Question: -

- As you can see the shape is fairly non standard and I am new to image processing so my approach thus far has been brute forced and error prone.- Each image I need to do this for has a black dot ('rgb' of (77,77,77)) in the center of the shape I want to crop which has been my anchor.
'''
import PIL
import pandas as pd
image = PIL.Image.open(file)
rgb_im = image.convert('RGB')
color = (77,77,77)
colorindex = pd.DataFrame(data = None,columns = ['X','Y'])
for x in range(image.size[0]):
for y in range(image.size[1]):
r, g, b = rgb_im.getpixel((x, y))
if (r,g,b) == color:
append = [x,y]
append = pd.Series(append,index = colorindex.columns)
colorindex = colorindex.append(append,ignore_index = True)
center = [colorindex.mode()['X'][0],colorindex.mode()['Y'][0]]
line = pd.read_excel('C:/Users/lines RGb.xlsx') ##Prerecorded RGB Values
def findparcelline(CenterX,CenterY,direction):
if direction == 'left':
for x in range(CenterX):
r,g,b = rgb_im.getpixel((CenterX-x,CenterY))
for i in range(len(line)):
if (r,g,b) == (line.loc[i][0],line.loc[i][1],line.loc[i][2]):
pixelsave = CenterX-x
return pixelsave
elif direction == 'right':
for x in range(CenterX):
r,g,b = rgb_im.getpixel((CenterX+x,CenterY))
for i in range(len(line)):
if (r,g,b) == (line.loc[i][0],line.loc[i][1],line.loc[i][2]):
pixelsave = CenterX+x
return pixelsave
elif direction == 'down':
for y in range(CenterY):
r,g,b = rgb_im.getpixel((CenterX,CenterY + y))
for i in range(len(line)):
if (r,g,b) == (line.loc[i][0],line.loc[i][1],line.loc[i][2]):
pixelsave = CenterY + y
return pixelsave
elif direction == 'up':
for y in range(CenterY):
r,g,b = rgb_im.getpixel((CenterX,CenterY - y))
for i in range(len(line)):
if (r,g,b) == (line.loc[i][0],line.loc[i][1],line.loc[i][2]):
pixelsave = CenterY - y
return pixelsave
directions = ['left','down','right','up']
coords =[]
for direction in directions:
coords.append(findparcelline(center[0],center[1],direction))
im1 = image.crop(coords)
'''
- -
1. aren't previously selected
2. match the prerecorded color values
3. are closest to the anchor pixel location
- But in the example there are even more 'rgb' color values to and even some holes in the line I'm interested in.- Is there a way to obtain the coordinates of the line bounding the black dot in the center and subsequently crop the image after having recording all the coordinates?
Thanks in advance.
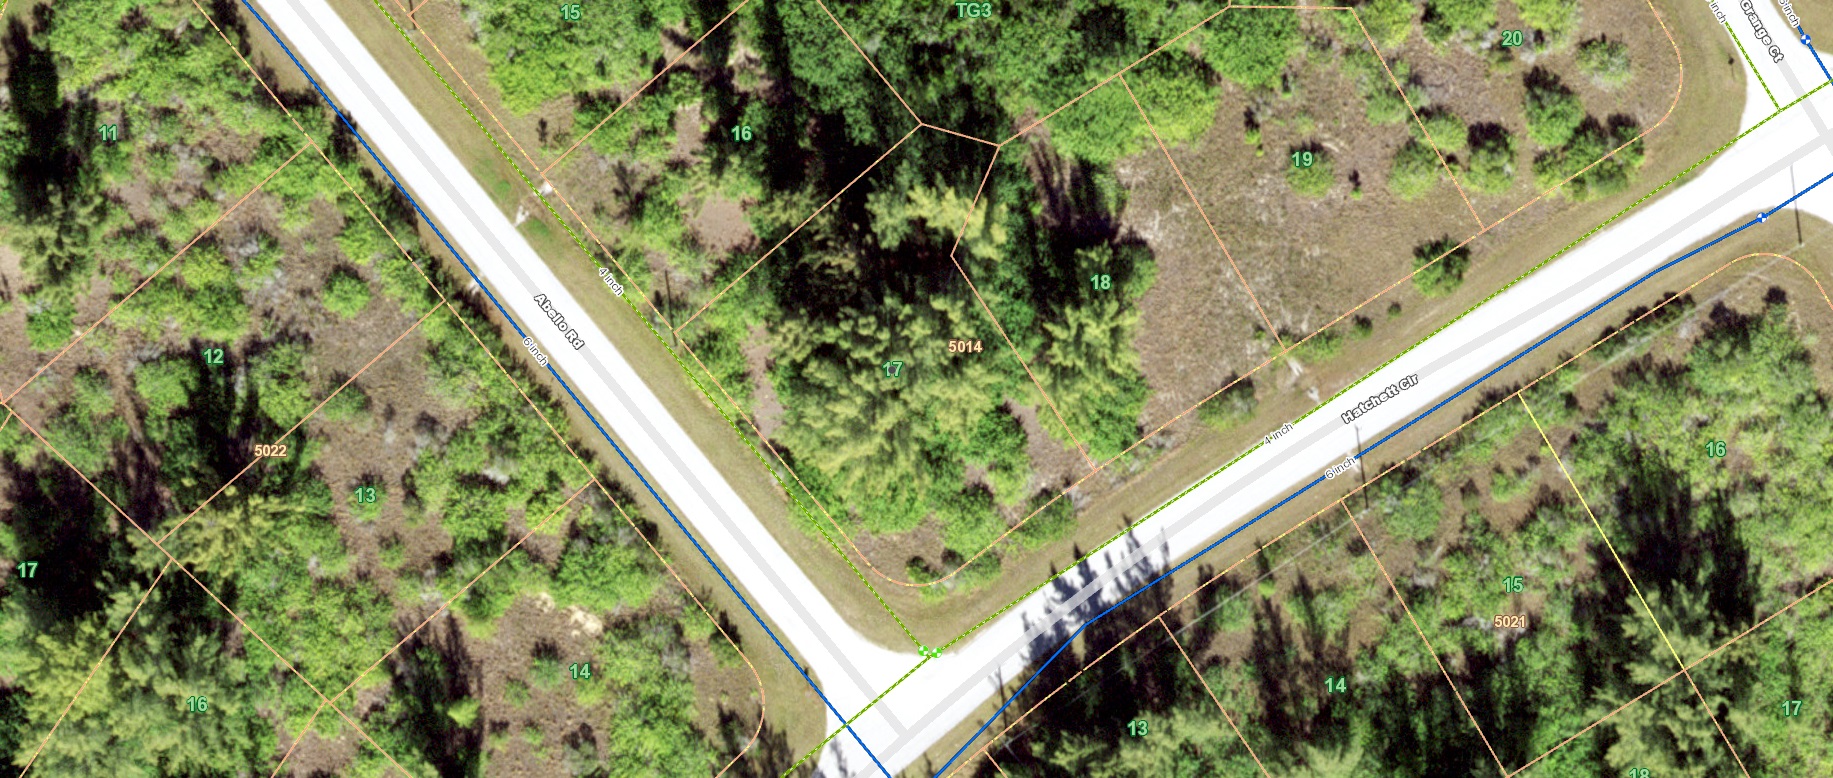
Answer: First of all: If you have access to the generation of these images, save them as lossless PNGs! Those JPG artifacts make it even harder to get proper results. For example, only one pixel of your "black" dot actually has RGB values of '(77, 77, 77)'. Therefore, I omitted the programmatically finding of the "black" dot, and assumed the image center as the dot location.
Since you have kind of red-ish lines with some kind of yellow-ish dots, I rectified the red channel by subtracting a portion of the green channel to get rid of yellow-ish colors. After some further emphasizing (red-ish lines have high values in the red channel), the new red channel looks like this:
<URL>
On that new red channel, I use some kind of <URL> lines. After some further processing, that'd be the result:
<URL>
From there, it's just some thresholding using Otsu's method to get a proper binary image to work on:
<URL>
Finally, I find all contours, and iterate them. If I find an inner(!) contour - please see <URL> for an extensive explanation on contour hierarchies - which contains the location of the "black" dot, that must be shape of interest. Since you might get some odd, open contours from the surrounding, you need to stick to inner contours. Also, it's an assumption here, that the shape of interest is closed.
After extracting the proper contour, you just need to set up a proper mask, and for example blacken the background, or crop the image using the bounding rectangle of that mask:
<URL>
<URL>
Here's the full code:
'''
import cv2
import numpy as np
# Read image, split color channels
img = cv2.imread('5aY7A.jpg')
b, g, r = cv2.split(img)
# Rectify red-ish lines (get rid of yellow-ish dots) by subtracting
# green channel from red channel
r = r - 0.5 * g
r[r < 0] = 0
# Emphasize red-ish lines
r **= 2
r = cv2.normalize(r, 0, 0, 255, cv2.NORM_MINMAX).astype(np.uint8)
# Detection of red-ish lines by Laplace operator
r = cv2.Laplacian(r, cv2.CV_64F)
r = cv2.erode(r, cv2.getStructuringElement(cv2.MORPH_ELLIPSE, (5, 5)))
r = cv2.GaussianBlur(r, (5, 5), 0)
r = cv2.normalize(r, 0, 0, 255, cv2.NORM_MINMAX).astype(np.uint8)
# Mask red-ish lines
r = cv2.threshold(r, 10, 255, cv2.THRESH_BINARY_INV + cv2.THRESH_OTSU)[1]
r = cv2.morphologyEx(r, cv2.MORPH_CLOSE,
cv2.getStructuringElement(cv2.MORPH_ELLIPSE, (5, 5)))
# Detection of "black" dot location omitted here due to JPG artifacts...
dot = (916, 389)
# Find contours from masked red-ish lines
cnts, hier = cv2.findContours(r, cv2.RETR_TREE, cv2.CHAIN_APPROX_NONE)
# Find some inner(!) contour containing the "black dot"
cnt = None
for i, c in enumerate(cnts):
if cv2.pointPolygonTest(c, dot, True) > 0 and hier[0, i, 3] != -1:
cnt = c
break
if cnt is None:
print('Something went wrong, no contour found.')
else:
mask = cv2.drawContours(np.zeros_like(r), [cnt], -1, 255, cv2.FILLED)
output = cv2.bitwise_xor(img, np.zeros_like(img), mask=mask)
cv2.imshow('Output', output)
cv2.waitKey(0)
cv2.destroyAllWindows()
'''
'''
----------------------------------------
System information
----------------------------------------
Platform: Windows-10-10.0.19041-SP0
Python: 3.9.1
PyCharm: 2021.1.2
NumPy: 1.20.3
OpenCV: 4.5.2
----------------------------------------
'''